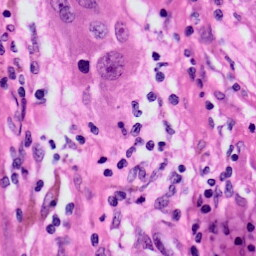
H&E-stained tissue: Skin